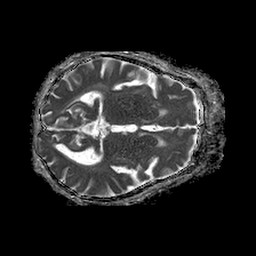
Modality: ADC
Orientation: axial
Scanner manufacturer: philips
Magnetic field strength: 1.5 T
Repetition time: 4.6 s
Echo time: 0.08517 s